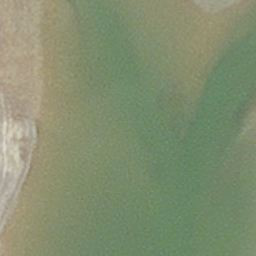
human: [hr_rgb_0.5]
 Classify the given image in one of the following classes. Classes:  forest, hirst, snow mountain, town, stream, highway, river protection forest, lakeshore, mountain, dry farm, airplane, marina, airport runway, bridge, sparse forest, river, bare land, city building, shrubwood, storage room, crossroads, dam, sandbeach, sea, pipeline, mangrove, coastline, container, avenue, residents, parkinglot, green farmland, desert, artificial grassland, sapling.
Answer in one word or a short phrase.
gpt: hirst